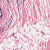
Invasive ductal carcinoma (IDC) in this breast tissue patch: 0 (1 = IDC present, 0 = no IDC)